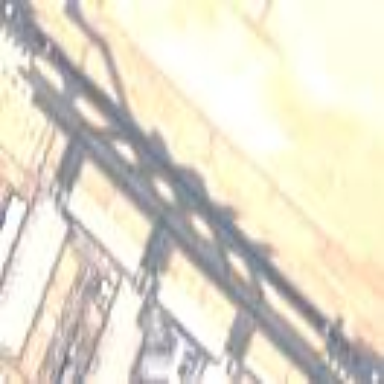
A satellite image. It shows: Asphalt runway at the airport area.